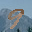
Label: 9